Question: I'm using this to generate a curved text:
'''
- (UIImage*)createCircularText:(NSString*)text withSize:(CGSize)size andCenter:(CGPoint)center
{
UIFont *font = [UIFont fontWithName:@"HelveticaNeue-Light" size:15];
// Start drawing
UIGraphicsBeginImageContext(size);
CGContextRef context = UIGraphicsGetCurrentContext();
// Retrieve the center and set a radius
CGFloat r = center.x / 3;
// Start by adjusting the context origin
// This affects all subsequent operations
CGContextTranslateCTM(context, center.x, center.y);
// Calculate the full extent
CGFloat fullSize = 0;
for (int i = 0; i < [text length]; i++)
{
NSString *letter = [text substringWithRange:NSMakeRange(i, 1)];
CGSize letterSize = [letter sizeWithAttributes:@{NSFontAttributeName:font}];
fullSize += letterSize.width;
}
// Initialize the consumed space
CGFloat consumedSize = 0.0f;
// Iterate through the alphabet
for (int i = 0; i < [text length]; i++)
{
// Retrieve the letter and measure its display size
NSString *letter = [text substringWithRange:NSMakeRange(i, 1)];
CGSize letterSize = [letter sizeWithAttributes:@{NSFontAttributeName:font}];
// Calculate the current angular offset
//CGFloat theta = i * (2 * M_PI / ((float)[text length] * 3));
// Move the pointer forward, calculating the new percentage of travel along the path
consumedSize += letterSize.width / 2.0f;
CGFloat percent = consumedSize / fullSize;
CGFloat theta = (percent * 2 * M_PI) / ((float)[text length] / 4);
consumedSize += letterSize.width / 2.0f;
// Encapsulate each stage of the drawing
CGContextSaveGState(context);
// Rotate the context
CGContextRotateCTM(context, theta);
// Translate up to the edge of the radius and move left by
// half the letter width. The height translation is negative
// as this drawing sequence uses the UIKit coordinate system.
// Transformations that move up go to lower y values.
CGContextTranslateCTM(context, -letterSize.width / 2, -r);
// Draw the letter and pop the transform state
[letter drawAtPoint:CGPointMake(0, 0) withAttributes:@{NSFontAttributeName:font}];
CGContextRestoreGState(context);
}
// Retrieve and return the image
UIImage *image = UIGraphicsGetImageFromCurrentImageContext();
UIGraphicsEndImageContext();
return image;
}
'''
and i get this back:

The problem is that the text starts at 0deg but I actually want it to begin more at the left, so that the center of the string is at 0deg. How to accomplish this?
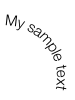
Answer: Two options should work:
1. After drawing all of the text, rotate the context half of the use angle and get the image from the context at that point.
2. Make two passes. The first simply calculates the required angle to draw the text. The second pass does what you do now. Except in the 2nd pass, subtract half of the required total angle from each letter's angle.